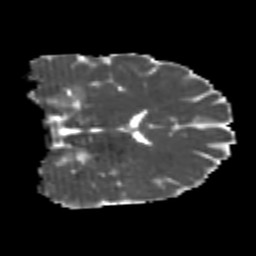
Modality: MD
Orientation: coronal
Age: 20
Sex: male
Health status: healthy
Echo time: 0.074 s